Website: home-depot
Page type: customer-info-address
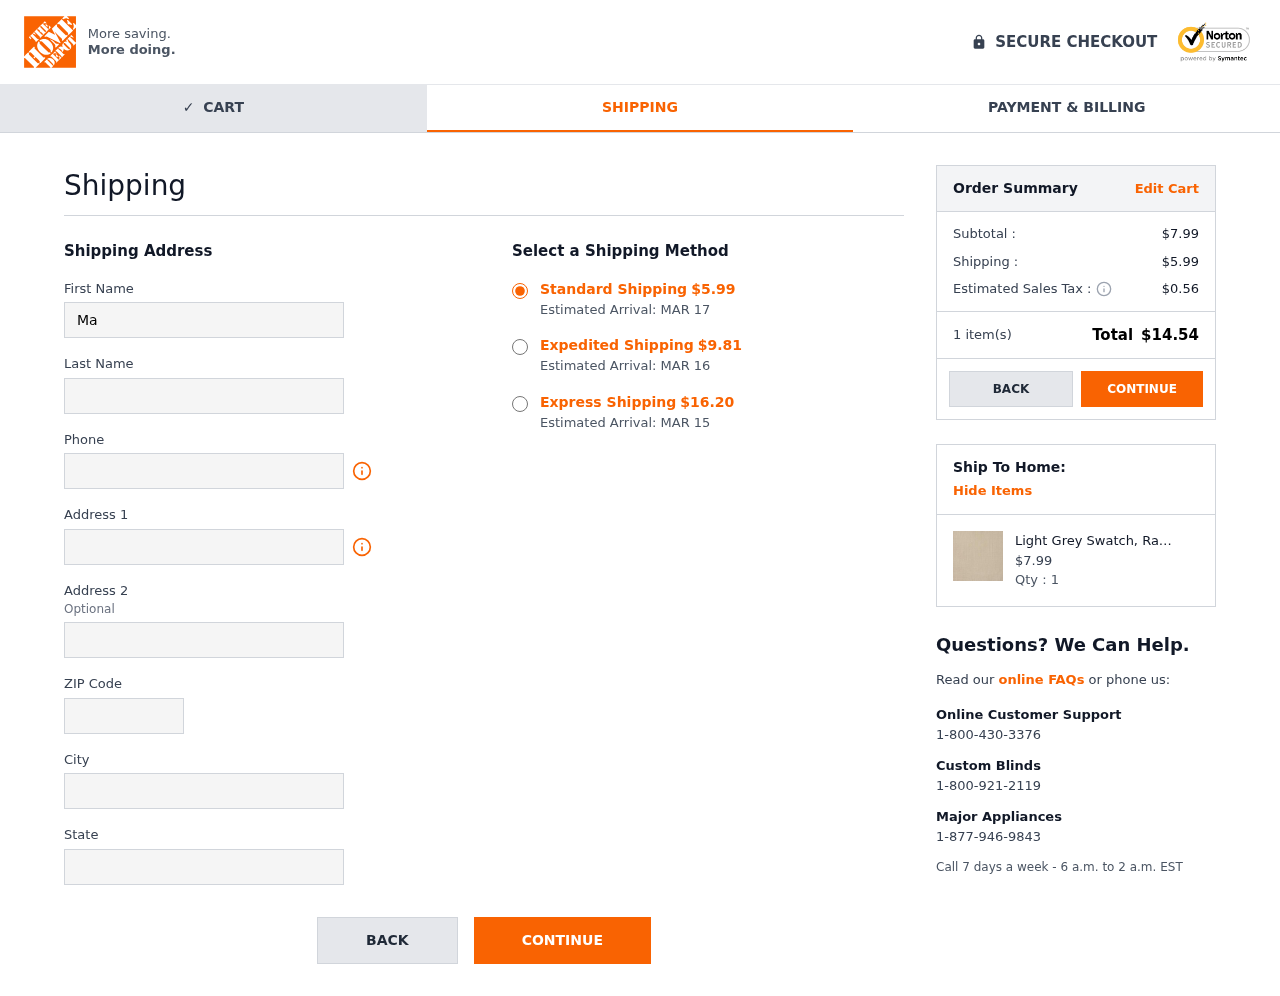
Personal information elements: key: PII_CITY
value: Christophershire
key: PII_FIRSTNAME
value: Maria
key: PII_LASTNAME
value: Boyd
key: PII_PHONE
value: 8168438297
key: PII_POSTCODE
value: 83178
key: PII_STATE
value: Idaho
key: PII_STREET
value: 86532 Richard Skyway Apt. 118
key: PII_STREET2
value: Suite 901
Product elements: key: PRODUCT1_NAME
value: Light Grey Swatch, Ravenna Home
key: PRODUCT1_PRICE
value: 7.99
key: PRODUCT1_QUANTITY
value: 1
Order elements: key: ORDER_SHIPPING_COST
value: $5.99
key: ORDER_DELIVERY_DATE
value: Estimated Arrival: MAR 17
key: ORDER_SHIPPING_COST_EXPEDITED
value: $9.81
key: ORDER_DELIVERY_DATE_EXPEDITED
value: Estimated Arrival: MAR 16
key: ORDER_SHIPPING_COST_EXPRESS
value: $16.20
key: ORDER_DELIVERY_DATE_EXPRESS
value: Estimated Arrival: MAR 15
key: ORDER_SUBTOTAL
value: $7.99
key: ORDER_TAX
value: $0.56
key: ORDER_NUM_ITEMS
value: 1 item(s)
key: ORDER_TOTAL
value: $14.54